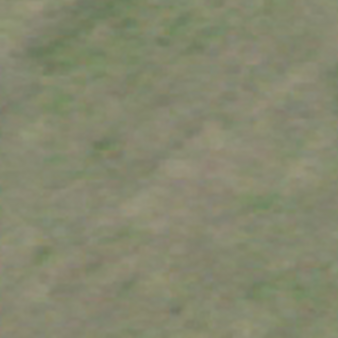
Label: other